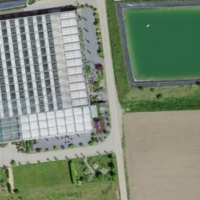
EUNIS habitat code: 52
Species observed at this site:
Vicia sepium
Salvia pratensis